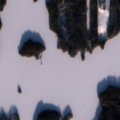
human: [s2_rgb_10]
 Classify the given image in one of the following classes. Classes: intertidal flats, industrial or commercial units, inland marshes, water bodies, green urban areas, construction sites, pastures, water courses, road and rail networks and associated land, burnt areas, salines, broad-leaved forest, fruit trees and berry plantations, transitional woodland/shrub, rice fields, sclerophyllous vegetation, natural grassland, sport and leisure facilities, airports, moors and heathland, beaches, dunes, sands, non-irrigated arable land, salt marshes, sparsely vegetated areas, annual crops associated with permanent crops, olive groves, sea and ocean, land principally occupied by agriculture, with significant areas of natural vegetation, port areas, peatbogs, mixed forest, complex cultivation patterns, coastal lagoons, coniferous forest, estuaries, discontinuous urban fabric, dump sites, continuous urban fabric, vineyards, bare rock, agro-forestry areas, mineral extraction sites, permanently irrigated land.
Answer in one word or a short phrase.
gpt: coniferous forest, mixed forest, transitional woodland/shrub, water bodies